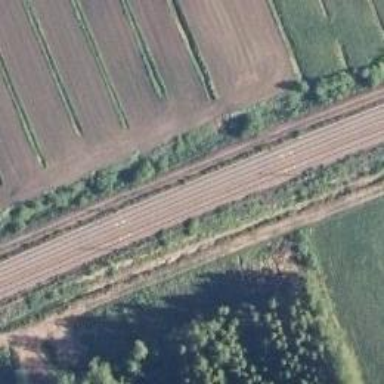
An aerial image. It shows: Railway signal.